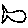
Label: fish